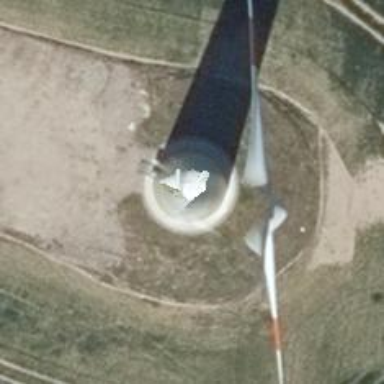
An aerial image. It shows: Wind generator using wind turbines of horizontal axis.